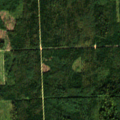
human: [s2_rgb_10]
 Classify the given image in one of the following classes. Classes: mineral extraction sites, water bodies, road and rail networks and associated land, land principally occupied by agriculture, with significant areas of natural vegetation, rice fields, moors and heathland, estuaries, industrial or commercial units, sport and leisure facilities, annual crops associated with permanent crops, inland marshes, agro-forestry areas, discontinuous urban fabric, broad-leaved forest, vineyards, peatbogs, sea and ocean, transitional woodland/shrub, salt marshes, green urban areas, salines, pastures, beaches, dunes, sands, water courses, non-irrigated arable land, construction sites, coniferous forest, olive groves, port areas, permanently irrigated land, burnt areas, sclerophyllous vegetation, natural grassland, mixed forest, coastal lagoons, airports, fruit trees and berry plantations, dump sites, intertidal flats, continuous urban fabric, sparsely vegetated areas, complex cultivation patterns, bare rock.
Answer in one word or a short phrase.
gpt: mixed forest